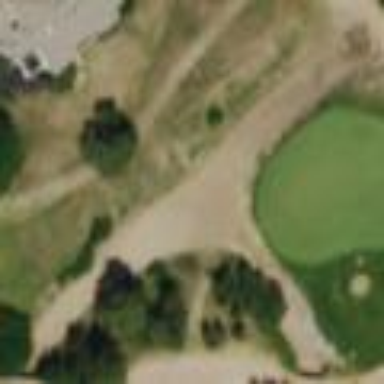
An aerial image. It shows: Golf bunker filled with sandy terrain.